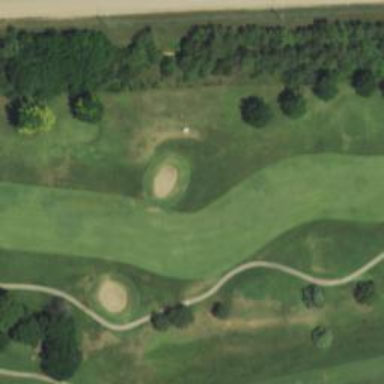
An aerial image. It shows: Golf hole.